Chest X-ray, AP view. Patient: 61 years old, sex F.
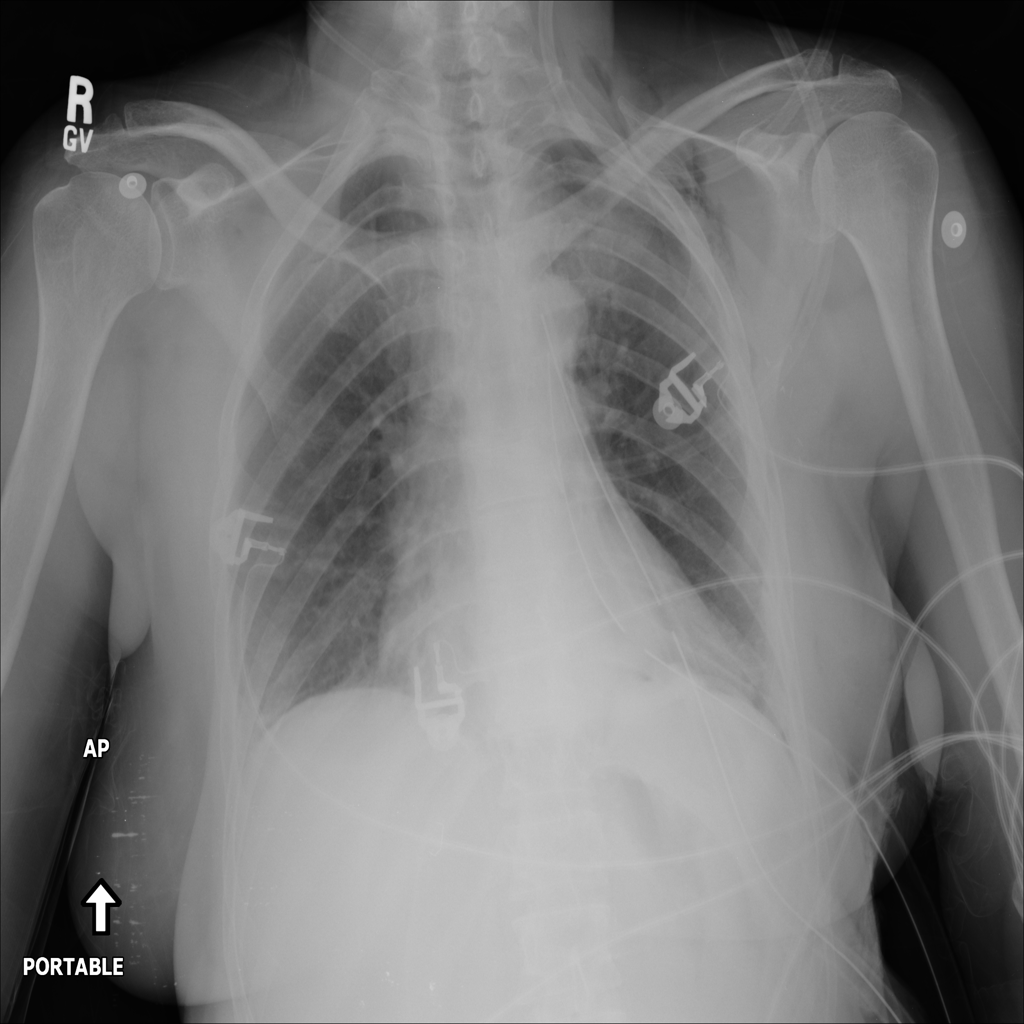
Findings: Emphysema, Mass